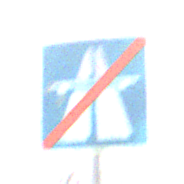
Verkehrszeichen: EndeAutbahn
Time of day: MorningAfternoon
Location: Outdoor (Nature)
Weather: PartlyCloudy
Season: Autumn
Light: Natural